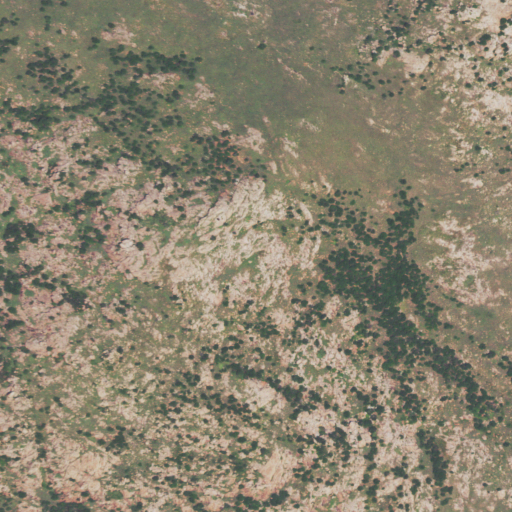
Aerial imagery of mountain in Oklahoma named Arapaho Point containing grassland and shrub